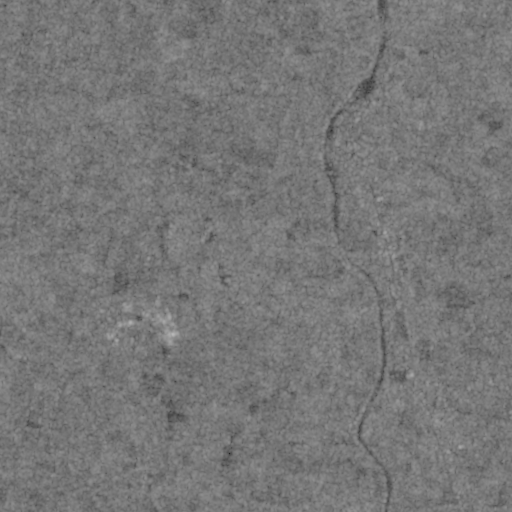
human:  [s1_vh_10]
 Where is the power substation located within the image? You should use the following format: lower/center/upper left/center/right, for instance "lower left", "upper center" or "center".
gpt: The power substation is located in the lower right of the image.
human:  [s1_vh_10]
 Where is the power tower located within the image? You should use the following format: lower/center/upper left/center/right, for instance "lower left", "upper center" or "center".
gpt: The power tower is located in the lower right of the image.
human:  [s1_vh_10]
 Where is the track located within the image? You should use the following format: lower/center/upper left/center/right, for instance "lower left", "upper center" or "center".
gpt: There is no track in the image.

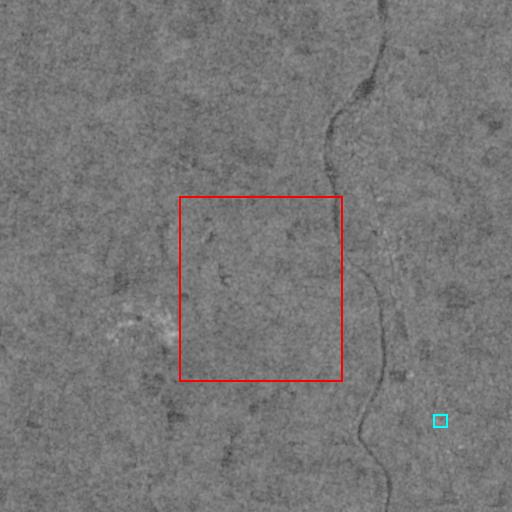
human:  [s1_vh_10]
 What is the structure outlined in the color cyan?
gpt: The structure outlined in cyan is a power substation.
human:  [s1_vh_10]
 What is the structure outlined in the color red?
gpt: The structure outlined in red is a quarry.
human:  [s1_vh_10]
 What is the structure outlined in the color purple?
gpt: There is no purple outline.